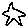
Label: star